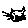
Label: cat